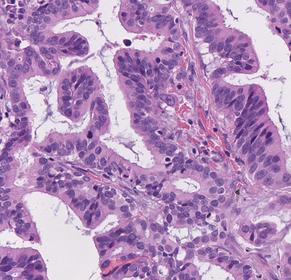
Tumor epithelial tissue: yes
Tumor-associated stroma tissue: yes
Normal tissue: no